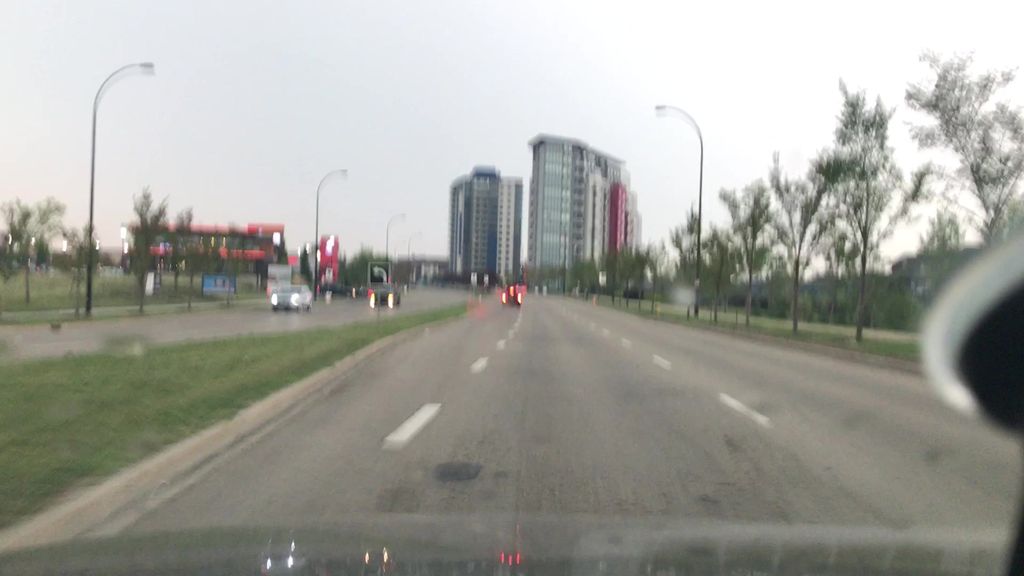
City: edmonton